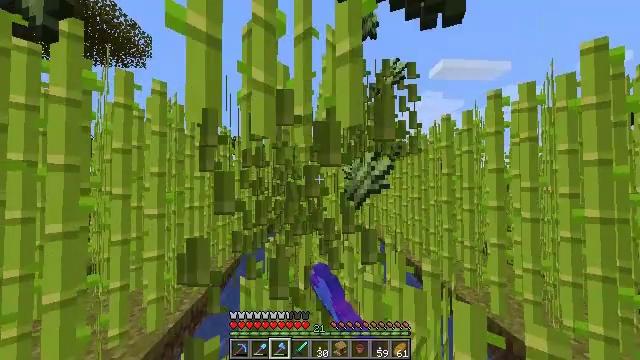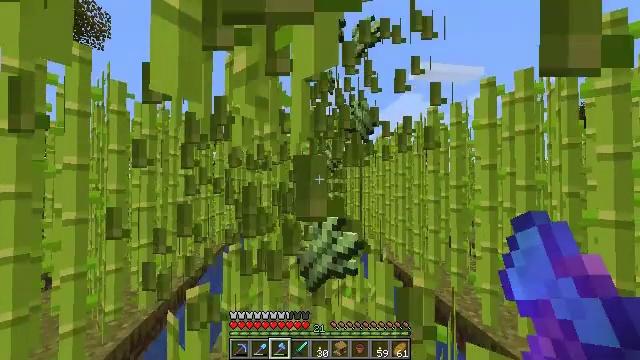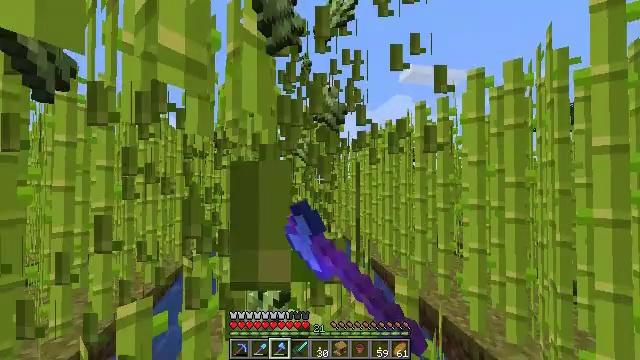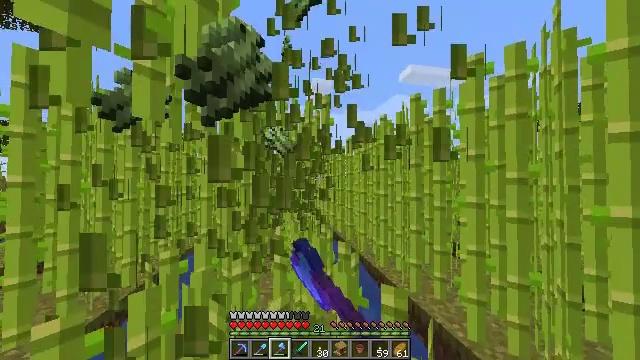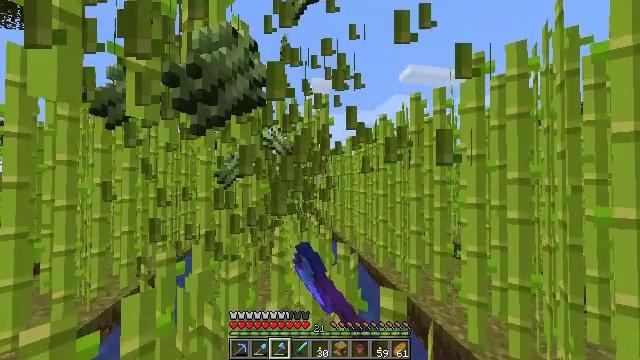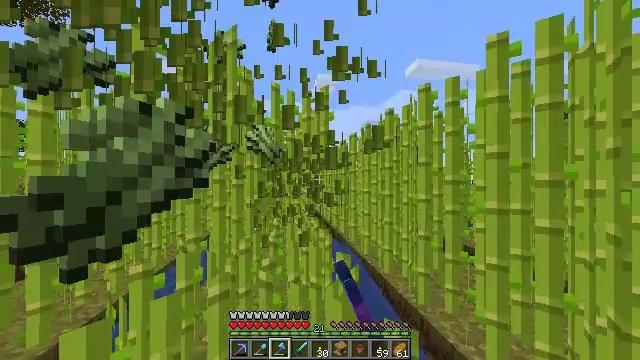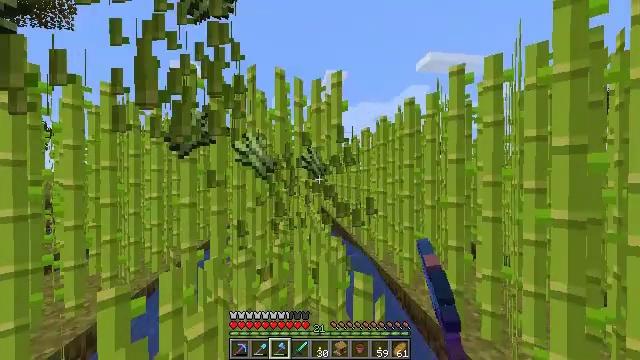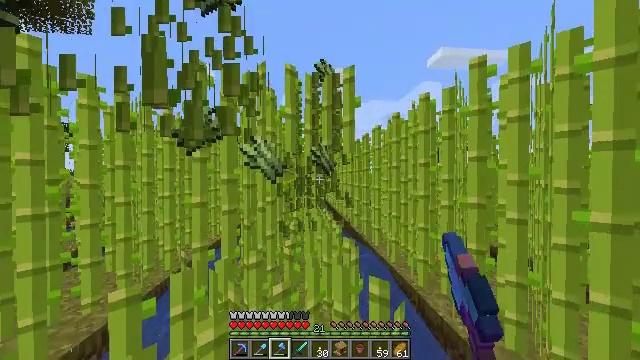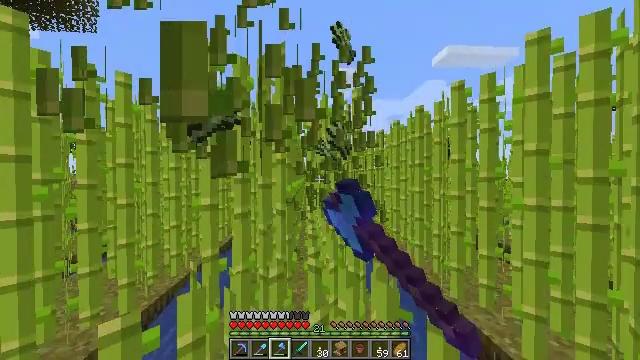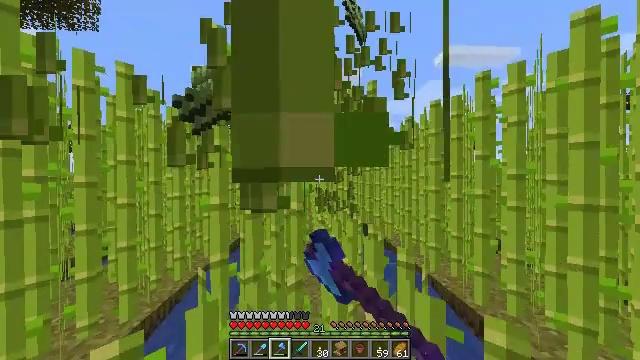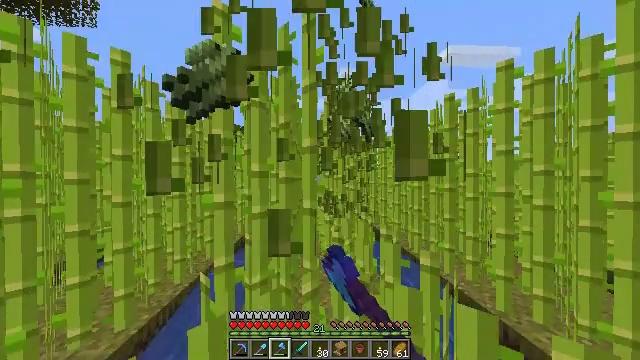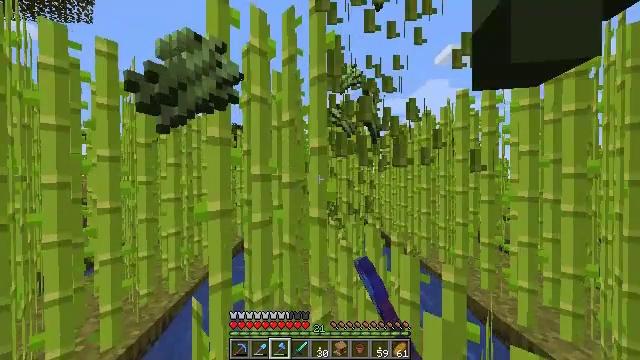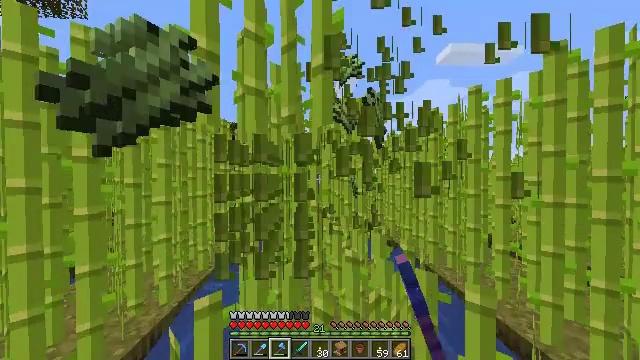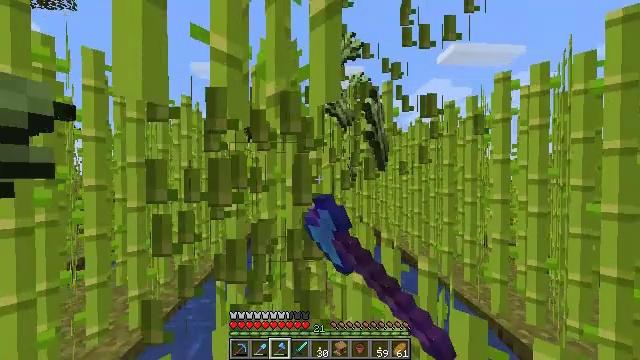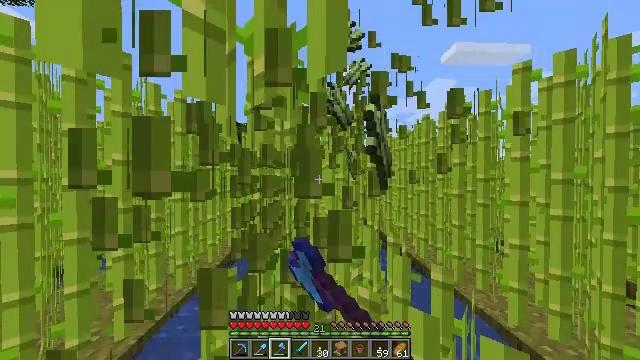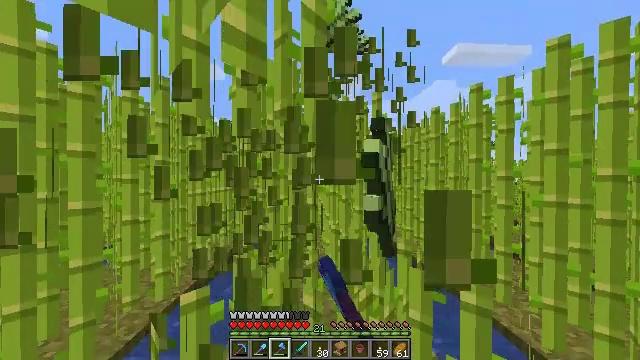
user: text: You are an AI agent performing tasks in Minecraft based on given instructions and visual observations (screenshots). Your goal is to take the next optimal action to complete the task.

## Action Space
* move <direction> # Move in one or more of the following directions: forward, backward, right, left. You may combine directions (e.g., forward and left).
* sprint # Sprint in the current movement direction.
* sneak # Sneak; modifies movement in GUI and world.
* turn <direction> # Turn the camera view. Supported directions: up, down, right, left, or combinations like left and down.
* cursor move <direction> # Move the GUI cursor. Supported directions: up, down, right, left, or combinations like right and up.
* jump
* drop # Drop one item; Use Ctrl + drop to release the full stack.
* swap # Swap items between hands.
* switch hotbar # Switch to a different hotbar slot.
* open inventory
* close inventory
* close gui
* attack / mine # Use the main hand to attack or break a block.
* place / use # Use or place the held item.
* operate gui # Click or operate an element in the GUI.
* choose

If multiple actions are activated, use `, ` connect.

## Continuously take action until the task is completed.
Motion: motion action
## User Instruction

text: Break the sugar cane.
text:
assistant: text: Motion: move forward and move right, sprint, turn right, attack / mine
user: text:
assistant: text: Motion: move forward and move right, sprint, turn right, attack / mine
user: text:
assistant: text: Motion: move forward and move right, sprint, attack / mine
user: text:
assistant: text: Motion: move forward, sprint, attack / mine
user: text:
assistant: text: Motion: move forward, sprint, turn left, attack / mine
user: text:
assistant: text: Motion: move forward and move left, sprint, turn left, attack / mine
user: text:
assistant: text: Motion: move forward and move left, sprint, turn left, attack / mine
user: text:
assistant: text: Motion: move forward and move left, sprint, turn left, attack / mine
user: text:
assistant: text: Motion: move forward and move left, sprint, attack / mine
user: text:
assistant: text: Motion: move forward, sprint, attack / mine
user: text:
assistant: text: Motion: move forward, sprint, attack / mine
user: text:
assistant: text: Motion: move forward, sprint, attack / mine
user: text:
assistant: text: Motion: move forward, sprint, attack / mine
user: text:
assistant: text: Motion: move forward, sprint, attack / mine
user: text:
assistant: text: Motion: move forward, sprint, attack / mine
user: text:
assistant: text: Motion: move forward, sprint, attack / mine
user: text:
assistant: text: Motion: move forward, sprint, turn right, attack / mine
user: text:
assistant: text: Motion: move forward, sprint, turn right, attack / mine
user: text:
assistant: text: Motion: move forward, sprint, turn right, attack / mine
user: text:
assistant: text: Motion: move forward, sprint, attack / mine
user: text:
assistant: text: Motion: move forward, sprint, attack / mine
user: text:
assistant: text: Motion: move forward, sprint, attack / mine
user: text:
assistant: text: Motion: move forward and move left, sprint, turn left and down, attack / mine
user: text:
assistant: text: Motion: move forward and move left, sprint, attack / mine
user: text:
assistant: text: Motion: move forward and move left, sprint, attack / mine
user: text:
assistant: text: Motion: move forward and move left, sprint, attack / mine
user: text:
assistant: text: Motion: move forward, sprint, attack / mine
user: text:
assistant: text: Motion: move forward, sprint, attack / mine
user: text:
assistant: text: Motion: move forward, sprint, attack / mine
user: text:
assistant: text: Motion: move forward, sprint, attack / mine